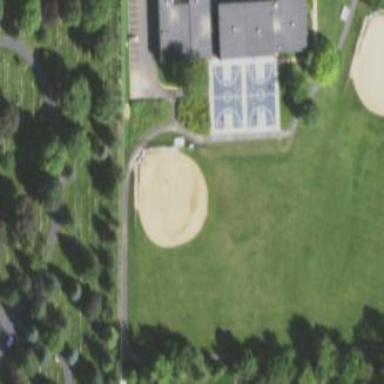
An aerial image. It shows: Softball pitch for leisure and sport activities.